Question: When I bind the and the key with 'javascript' on qwerty keyboard they have the same
'keycode (191)' but you have to press to do a '?'.
How can I tell which character was pressed on an <URL>, as they're different keys, require , and I get the same keycode for them in 'keyup'.:
'''
$(document).keyup(function(event) {
if (event.which === 191) {
action();
}
});
'''

<URL>
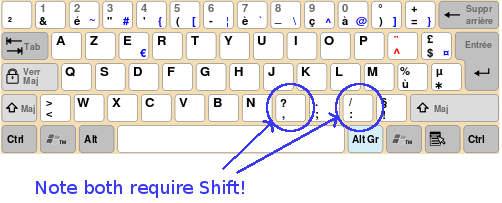
Answer: Use the 'keypress' event
'''
$(document).keypress(function(event) {
if (event.which === 666) {
action();
}
});
'''
I don't have an 'azerty' keyboard or whatever, so I don't get the same keycodes, but the keypress event will return other keycodes, you'll have to check them yourself.
<URL>